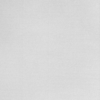
Label: dusty